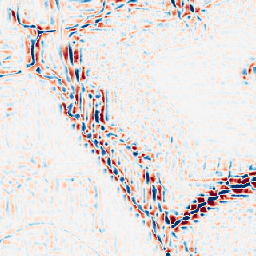
Category: wavelet
Decomposition family: wavelet_reverse_biorthogonal
Decomposition parameters: wavelet: rbio2.4
level: 3
Upsampling method: nearest
Upsampling parameters: scale: 4
Upsampling scale: 4